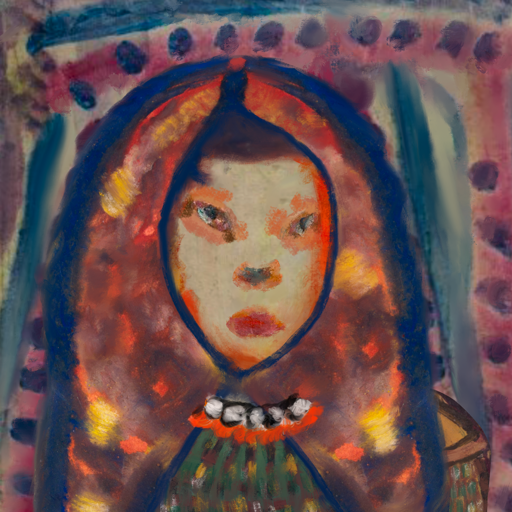
Background: HillGirl, Head And Neck Front: Hill_Girl, Face Front: Boggyland, Bust: After_Raid, Hair Front: Rupkatha, Head Accessory: Mother_And_Son_Mother_Scarf, Second Necklace: Blank, Necklace: An_Impression, Baby: Blank